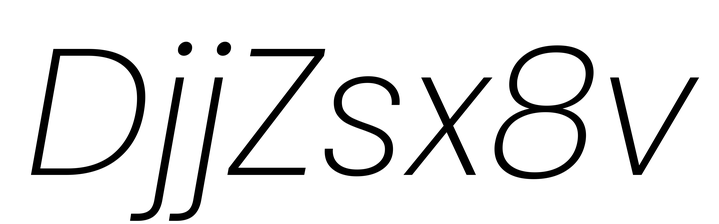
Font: Poppins-ExtraLightItalic